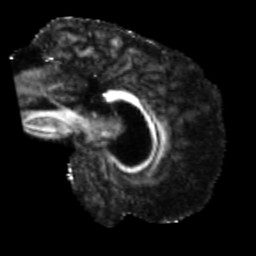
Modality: FA
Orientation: sagittal
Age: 56
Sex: male
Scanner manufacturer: siemens
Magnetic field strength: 3 T
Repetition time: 5.47 s
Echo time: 0.0854 s